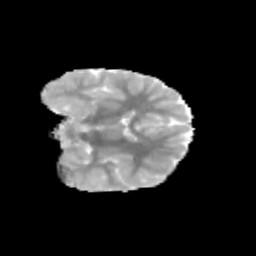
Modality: MD
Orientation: coronal
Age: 10
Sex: female
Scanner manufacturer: siemens
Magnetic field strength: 3 T
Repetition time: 3.8 s
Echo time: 0.07 s